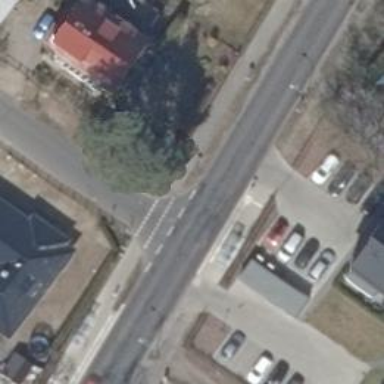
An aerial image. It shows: Smooth asphalt road in residential area.